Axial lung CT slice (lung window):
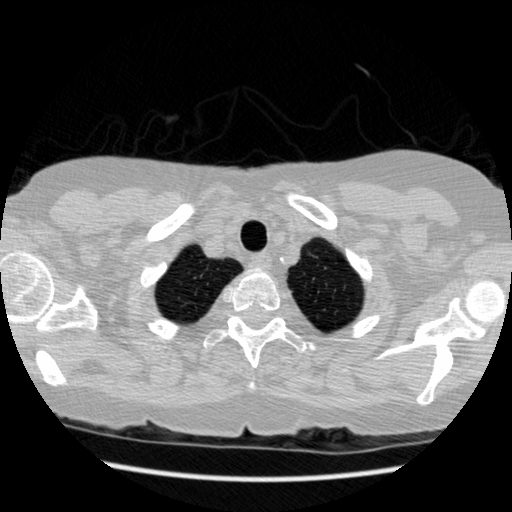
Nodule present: no